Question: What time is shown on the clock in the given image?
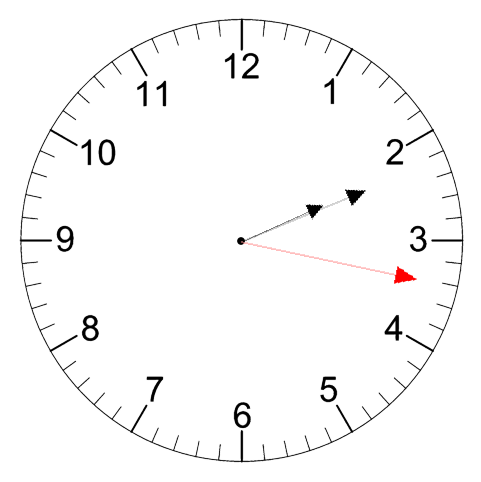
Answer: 02:11:17